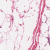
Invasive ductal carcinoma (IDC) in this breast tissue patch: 1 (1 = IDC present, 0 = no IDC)